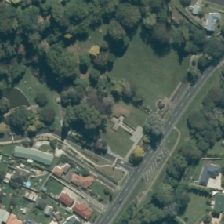
Land cover: urban_parkland